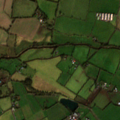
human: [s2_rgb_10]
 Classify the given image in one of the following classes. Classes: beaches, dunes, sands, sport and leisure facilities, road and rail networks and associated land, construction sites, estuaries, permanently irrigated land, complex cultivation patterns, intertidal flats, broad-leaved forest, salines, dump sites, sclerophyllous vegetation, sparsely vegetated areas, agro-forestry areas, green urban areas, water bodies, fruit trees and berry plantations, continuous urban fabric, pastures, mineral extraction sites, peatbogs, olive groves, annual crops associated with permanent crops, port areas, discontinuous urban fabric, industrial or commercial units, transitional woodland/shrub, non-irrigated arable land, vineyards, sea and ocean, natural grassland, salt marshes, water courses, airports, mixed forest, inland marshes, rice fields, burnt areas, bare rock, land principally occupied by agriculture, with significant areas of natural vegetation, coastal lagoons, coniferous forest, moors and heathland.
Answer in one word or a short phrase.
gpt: pastures